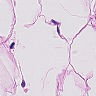
Metastatic tissue present: no